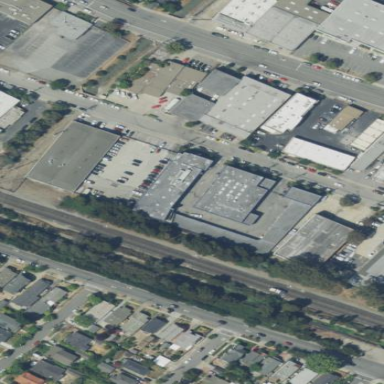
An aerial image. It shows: Industrial building with flat roof.